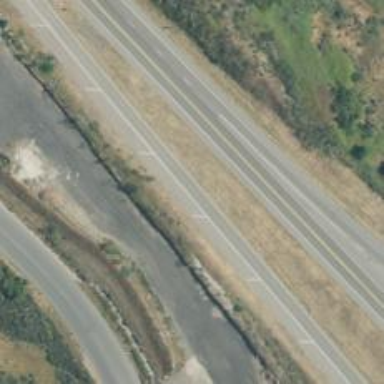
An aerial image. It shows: Primary link road with asphalt surface.